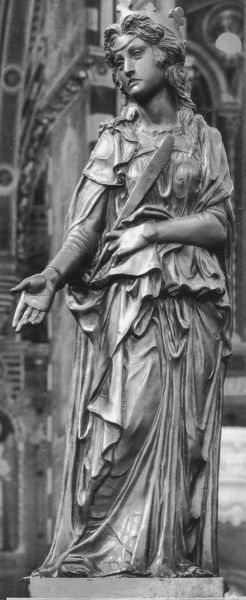
Titel: Hl. Justina
Künstler: Donatello
Standort: Padua, Basilica del Santo (EU - I - Venetien)
Schlagwörter: hand, frau, frisur, geste, holz, kleid, marmor, band, falten, sockel, stein, kirche, figur, gewand, haare, diadem, gotik, locken, skulptur, statue, schwert, kathedrale, bauplastik, katharina, kopfband, schwaert